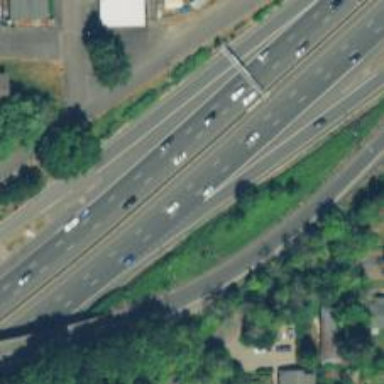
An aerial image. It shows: Motorway junction.